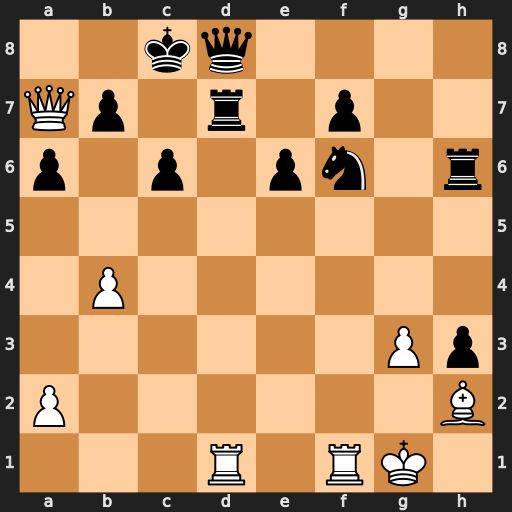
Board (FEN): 2kq4/Qp1r1p2/p1p1pn1r/8/1P6/6Pp/P6B/3R1RK1
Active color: w
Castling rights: -
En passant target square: -
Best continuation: Qa8+ Kc7 g4+ Kb6 Qxd8+ Rxd8 Rxd8